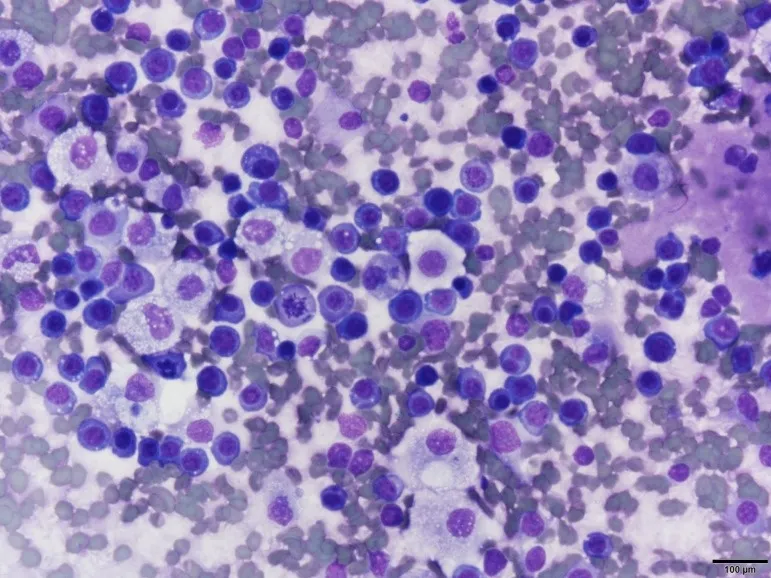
Numerous atypical plasma cells with increased mitotic activity by Diff Quik air-dried stained slide.
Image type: pathology (giemsa)